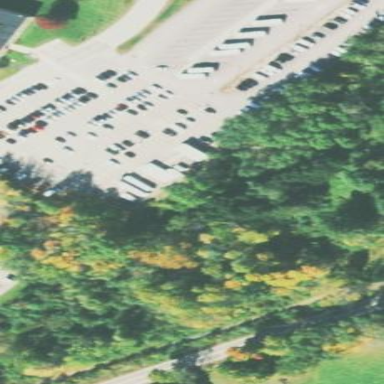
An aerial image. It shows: Parking area with surface.